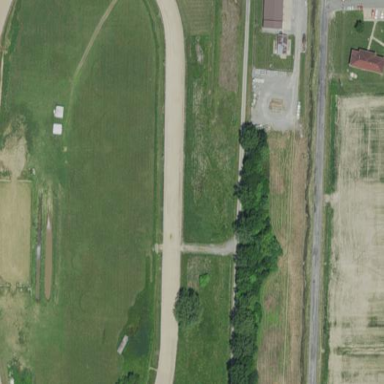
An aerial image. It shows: Dirt raceway for motocross sports.